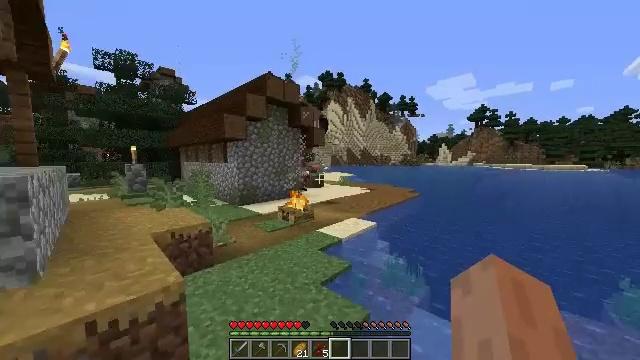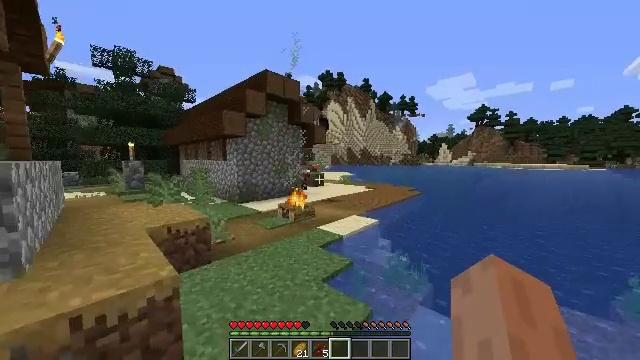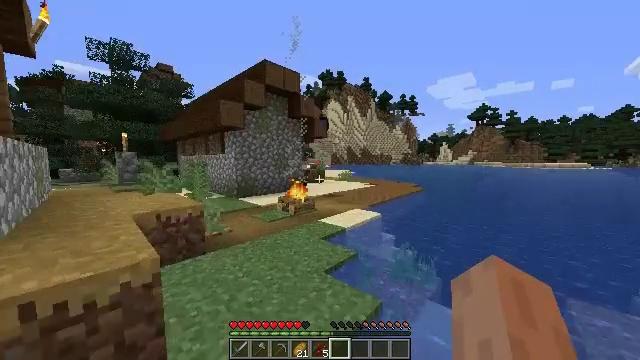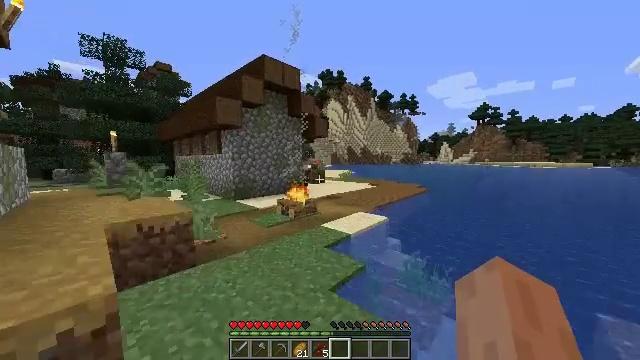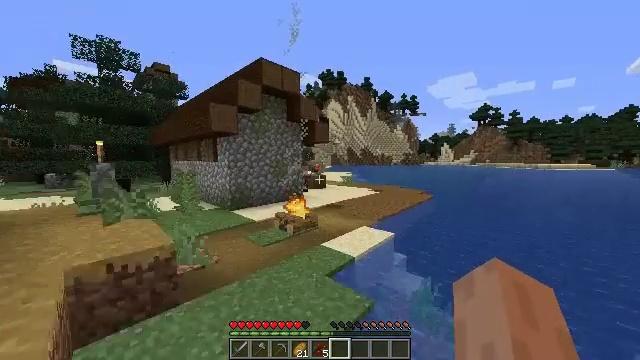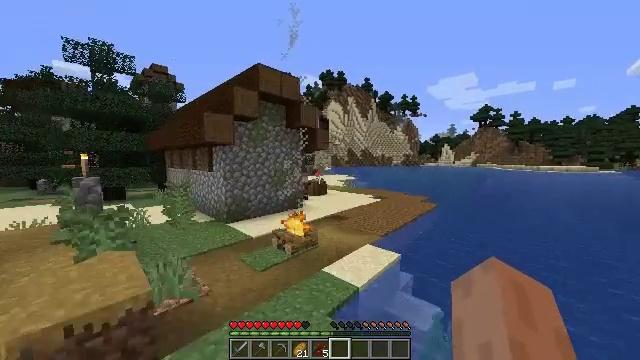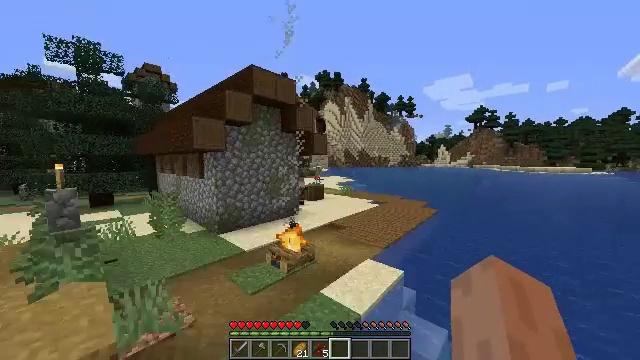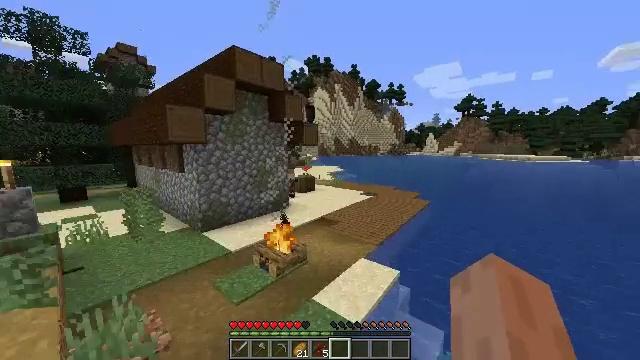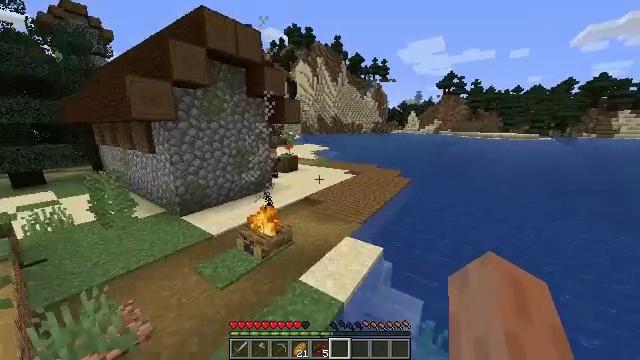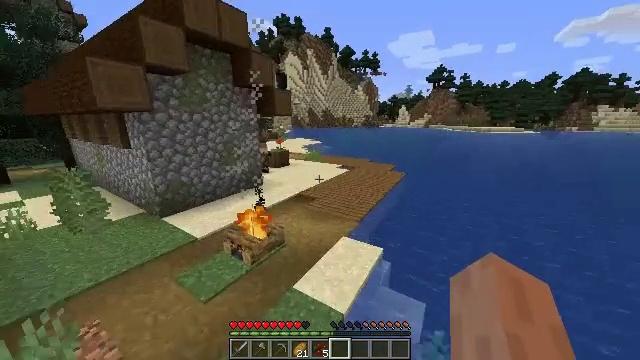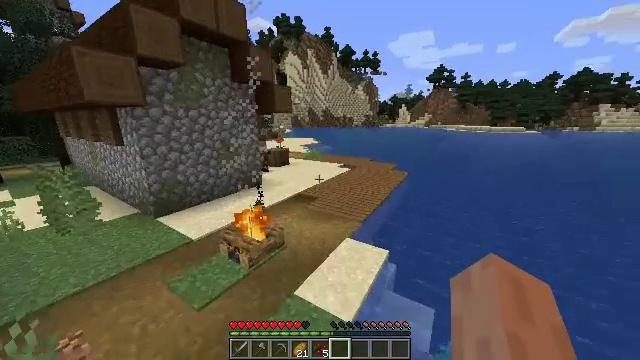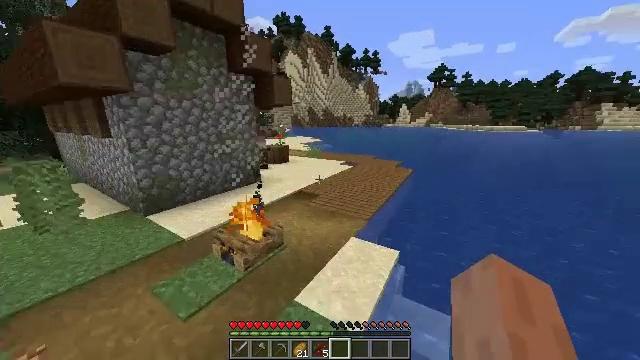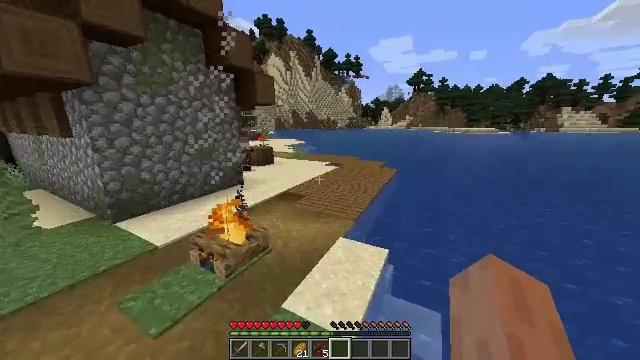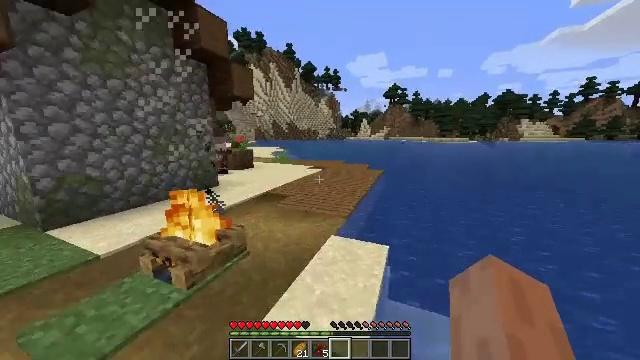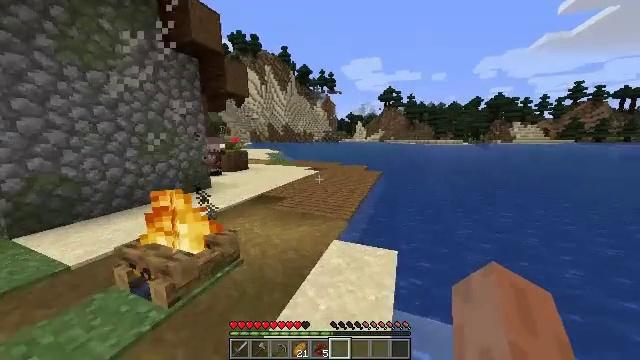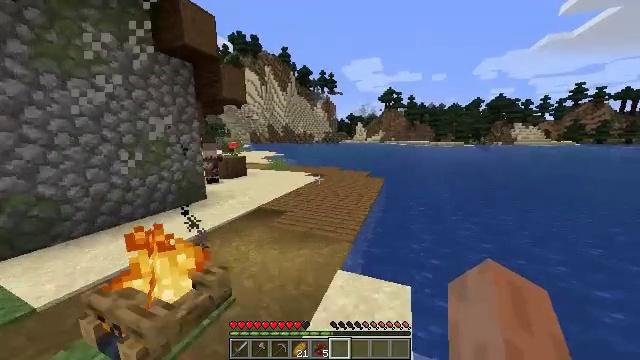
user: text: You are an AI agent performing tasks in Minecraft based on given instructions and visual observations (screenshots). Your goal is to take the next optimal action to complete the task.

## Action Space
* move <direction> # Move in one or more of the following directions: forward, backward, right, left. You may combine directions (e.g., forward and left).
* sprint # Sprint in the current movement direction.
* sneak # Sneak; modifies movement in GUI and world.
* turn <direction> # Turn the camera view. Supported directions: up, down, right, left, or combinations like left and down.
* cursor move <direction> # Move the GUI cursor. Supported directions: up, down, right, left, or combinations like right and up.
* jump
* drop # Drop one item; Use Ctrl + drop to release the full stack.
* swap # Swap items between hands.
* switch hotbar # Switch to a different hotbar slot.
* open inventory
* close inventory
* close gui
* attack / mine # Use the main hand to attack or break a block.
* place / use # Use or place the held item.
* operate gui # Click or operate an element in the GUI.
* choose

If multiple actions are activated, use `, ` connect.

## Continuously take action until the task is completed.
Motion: motion action
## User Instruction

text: Take down the purple bed.
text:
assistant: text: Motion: move forward, jump
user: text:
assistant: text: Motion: move forward, jump
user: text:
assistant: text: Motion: move forward, jump
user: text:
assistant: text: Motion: move forward, jump
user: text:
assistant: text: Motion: move forward, jump
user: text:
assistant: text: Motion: move forward, jump
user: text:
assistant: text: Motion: move forward, turn right and down, jump
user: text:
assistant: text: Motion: move forward, turn right and down, jump
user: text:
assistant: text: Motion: move forward, turn right and down, jump
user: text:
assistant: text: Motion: move forward
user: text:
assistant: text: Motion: move forward
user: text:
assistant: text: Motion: move forward, turn right
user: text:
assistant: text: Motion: move forward, turn right and up
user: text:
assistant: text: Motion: move forward, turn right, jump
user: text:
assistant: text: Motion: move forward, jump
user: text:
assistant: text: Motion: move forward, jump
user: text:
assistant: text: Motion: move forward, jump
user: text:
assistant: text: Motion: move forward, jump
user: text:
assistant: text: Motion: move forward, jump
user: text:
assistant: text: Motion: move forward, jump
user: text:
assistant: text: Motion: move forward, jump
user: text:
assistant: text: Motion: move forward, jump
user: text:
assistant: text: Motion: move forward, jump
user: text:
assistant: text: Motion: move forward, jump
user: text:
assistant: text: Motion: move forward, jump
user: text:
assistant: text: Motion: move forward, jump
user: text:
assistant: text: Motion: move forward, jump
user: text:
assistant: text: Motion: move forward, jump
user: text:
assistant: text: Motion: move forward, turn left and up, jump
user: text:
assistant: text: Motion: move forward, turn left and up, jump